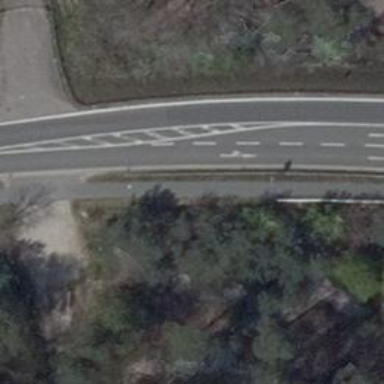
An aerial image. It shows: Secondary road with asphalt surface.